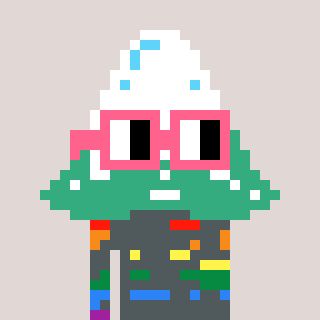
a pixel art character with square pink glasses, a snowy mountain-shaped head and a grayscale-colored body on a warm background